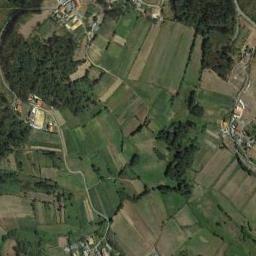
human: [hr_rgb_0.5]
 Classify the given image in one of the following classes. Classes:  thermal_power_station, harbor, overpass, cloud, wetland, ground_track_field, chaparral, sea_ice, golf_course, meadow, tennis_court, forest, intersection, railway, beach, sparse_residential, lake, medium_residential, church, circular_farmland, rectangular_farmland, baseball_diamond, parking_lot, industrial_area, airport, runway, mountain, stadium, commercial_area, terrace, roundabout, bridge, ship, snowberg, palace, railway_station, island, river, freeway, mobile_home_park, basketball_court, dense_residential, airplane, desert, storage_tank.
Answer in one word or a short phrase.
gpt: rectangular_farmland